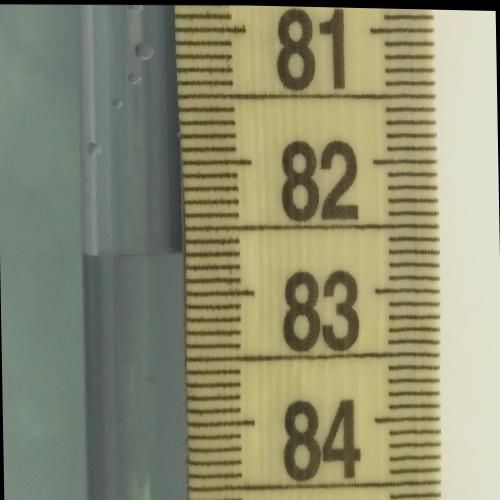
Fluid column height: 82.7 cm